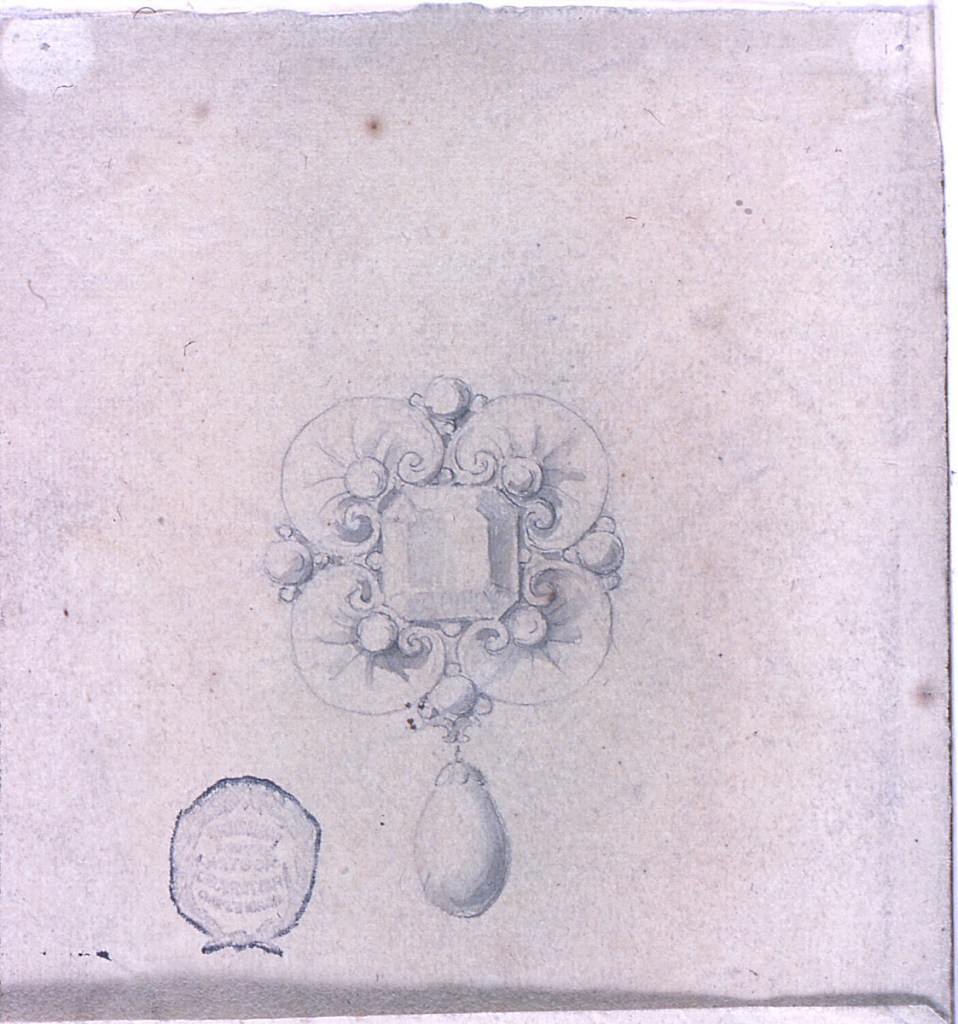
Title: Design for a Brooch
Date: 1815–25
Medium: Graphite brush and watercolor on paper
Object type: Drawing
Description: Four radially disposed shells form an escutcheon, containing a big diamond in the center; below, a hanging pear-shaped pearl. Smaller pearls between the shells.